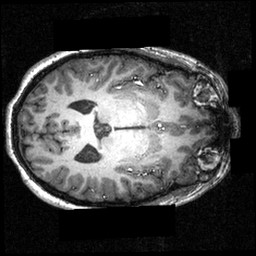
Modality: T1w
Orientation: axial
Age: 23
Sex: female
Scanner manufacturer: siemens
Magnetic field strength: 3.951 T
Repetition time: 1.5 s
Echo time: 0.00335 s